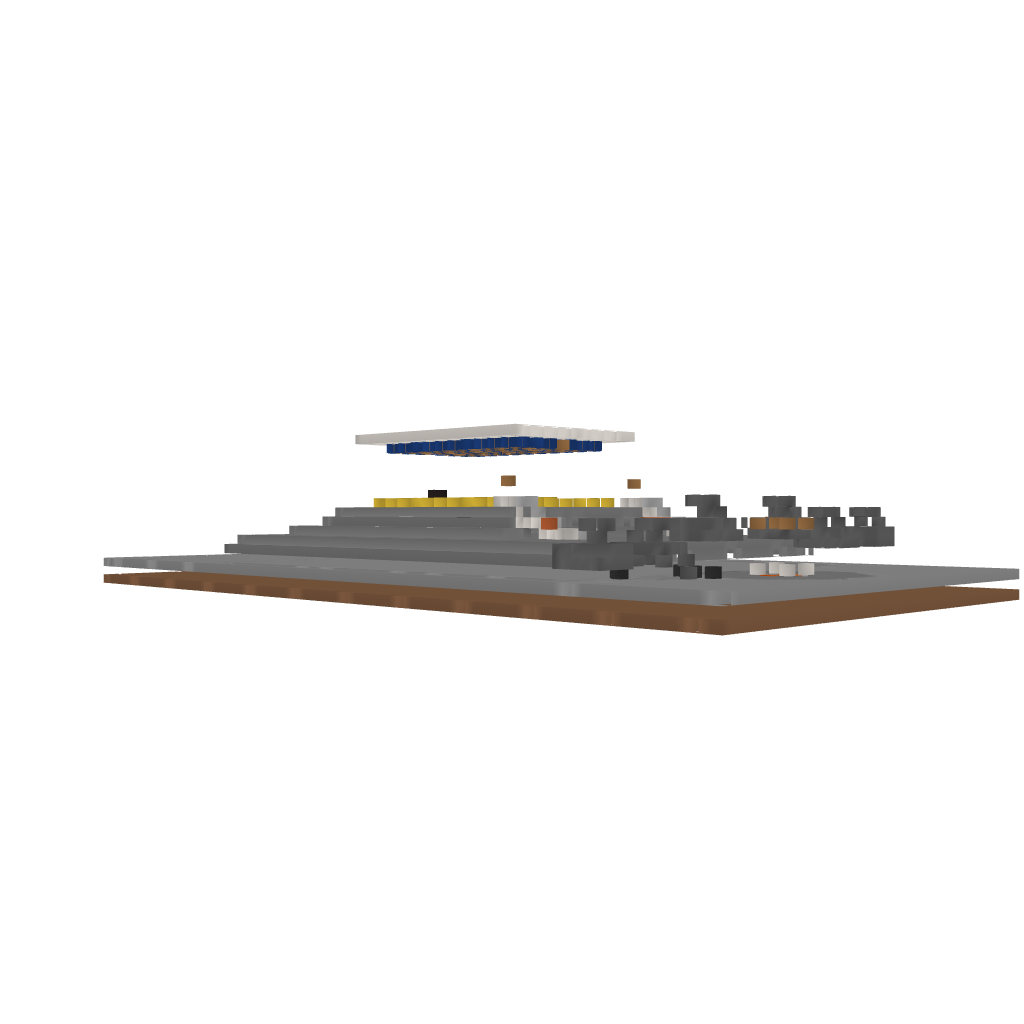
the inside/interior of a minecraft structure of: greek temple